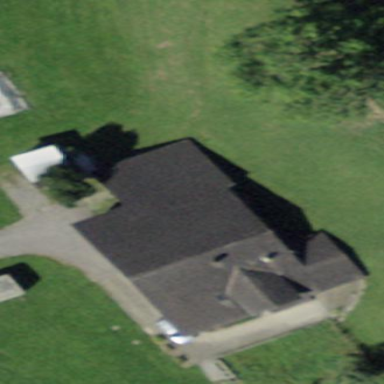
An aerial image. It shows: Farm building.